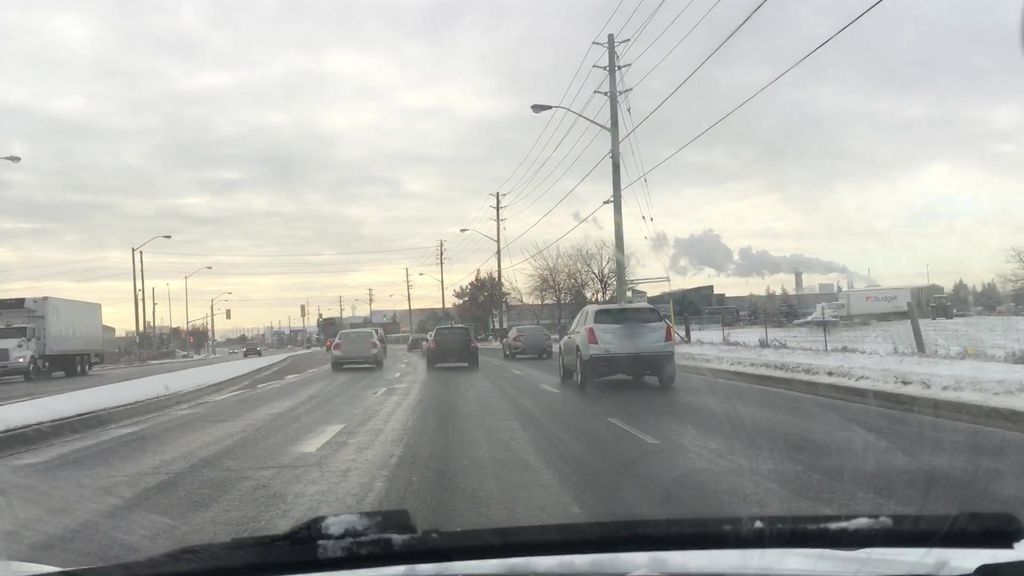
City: toronto